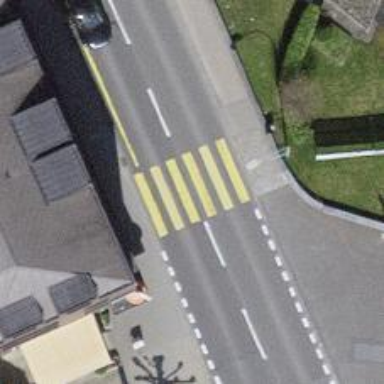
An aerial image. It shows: Uncontrolled zebra crossing on the road.